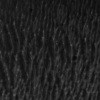
Label: not_dusty